Question: I'm using Ivy on my project, with the Ivy Eclipse plugin.
It appears that certain jars which are downloaded and added to my project are the javadoc jars, not the jars with the actual code. Note - this doesn't happen with all jars.
For example, adding this to my ivy.xml file:
'''
<dependency org="junit" name="junit" rev="4.8.2"/>
'''
caused the javadocs for junit to be downloaded and added to my classpath:

This breaks compilation for my project, as none of the unit tests are working.
This was working fine until I added a reference to Spring, and everything broke. I've tried removing the reference, and deleting junit from my local cache to force ivy to fetch it again, but the problem persists.
Here's my total dependency block (with spring removed):
'''
<dependencies>
<dependency org="org.hamcrest" name="hamcrest-library" rev="1.3.RC2"/>
<dependency org="junit" name="junit" rev="4.8.2"/>
<dependency org="org.mockito" name="mockito-core" rev="1.8.5"/>
<dependency org="javax.persistence" name="persistence-api" rev="1.0"/>
</dependencies>
'''
Here's my 'ivysettings.xml' for the project:
'''
<ivysettings>
<caches artifactPattern="[organisation]/[module]/[revision]/[artifact].[ext]" />
<settings defaultResolver="local.ibiblio.jboss.java-net.springsource" checkUpToDate="true" />
<resolvers>
<chain name="local.ibiblio.jboss.java-net.springsource">
<filesystem name="libraries">
<artifact pattern="${basedir}/ivy-repo/[artifact]-[revision].[type]" />
</filesystem>
<ibiblio name="ibiblio" m2compatible="true" />
<ibiblio name="jboss" m2compatible="true"
root="https://repository.jboss.org/nexus/content/groups/public-jboss" />
<ibiblio name="java.net" m2compatible="true"
root="https://repository.jboss.org/nexus/content/repositories/java.net-m2/" />
<ibiblio name="java.net" m2compatible="true"
root="http://repository.codehaus.org/" />
<url name="com.springsource.repository.libraries.release">
<ivy pattern="http://repository.springsource.com/ivy/libraries/release/[organisation]/[module]/[revision]/[artifact]-[revision].[ext]" />
<artifact pattern="http://repository.springsource.com/ivy/libraries/release/[organisation]/[module]/[revision]/[artifact]-[revision].[ext]" />
</url>
<url name="com.springsource.repository.libraries.external">
<ivy pattern="http://repository.springsource.com/ivy/libraries/external/[organisation]/[module]/[revision]/[artifact]-[revision].[ext]" />
<artifact pattern="http://repository.springsource.com/ivy/libraries/external/[organisation]/[module]/[revision]/[artifact]-[revision].[ext]" />
</url>
<url name="com.springsource.repository.bundles.release">
<ivy pattern="http://repository.springsource.com/ivy/bundles/release/[organisation]/[module]/[revision]/[artifact]-[revision].[ext]" />
<artifact pattern="http://repository.springsource.com/ivy/bundles/release/[organisation]/[module]/[revision]/[artifact]-[revision].[ext]" />
</url>
<url name="com.springsource.repository.bundles.external">
<ivy pattern="http://repository.springsource.com/ivy/bundles/external/[organisation]/[module]/[revision]/[artifact]-[revision].[ext]" />
<artifact pattern="http://repository.springsource.com/ivy/bundles/external/[organisation]/[module]/[revision]/[artifact]-[revision].[ext]" />
</url>
</chain>
</resolvers>
</ivysettings>
'''
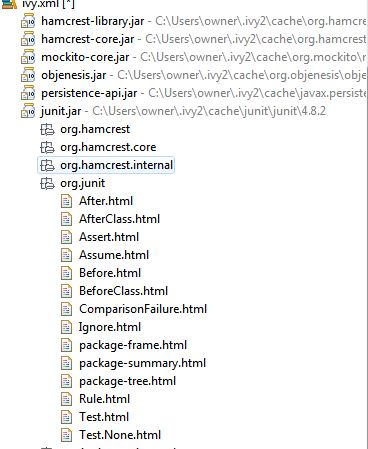
Answer: Some open source modules include optional java doc jars. To remove them add a configuration mapping to each of your dependencies:
'''
<dependency org="junit" name="junit" rev="4.8.2" conf="default"/>
'''
The configuration in ivy is equivalent to the the scope in a maven module. This is how the optional libraries can be automatically omitted. (Check their POMs).
A better approach is to declare your own configurations and the default mapping as follows:
'''
<configurations defaultconfmapping="compile->default">
<conf name="compile" description="Required to compile code"/>
<conf name="test" description="Additional test dependencies" extends="compile" />
</configurations>
'''
Then in your ivy file you only need to declare the non-standard configurations:
'''
<dependencies>
<dependency org="org.hamcrest" name="hamcrest-library" rev="1.3.RC2" conf="test->default"/>
<dependency org="junit" name="junit" rev="4.8.2" conf="test->default"/>
<dependency org="org.mockito" name="mockito-core" rev="1.8.5" conf="test->default"/>
<dependency org="javax.persistence" name="persistence-api" rev="1.0"/>
</dependencies>
'''
In this case we only want the 3 test libraries to appear on the configuration.
Still confused? The magic of ivy configurations is when you use them to manage your build's class path
'''
<target name='dependencies' description='Resolve project dependencies and set classpaths'>
<ivy:resolve/>
<ivy:cachepath pathid="compile.path" conf="compile"/>
<ivy:cachepath pathid="test.path" conf="test"/>
</target>
'''
This is what Maven is doing when you declare a tag on a dependency, for example:
'''
<dependency>
<groupId>junit</groupId>
<artifactId>junit</artifactId>
<version>4.8.2</version>
<scope>test</scope>
</dependency>
'''
The scopes in Maven are fixed. In ivy you can have as many as you need.